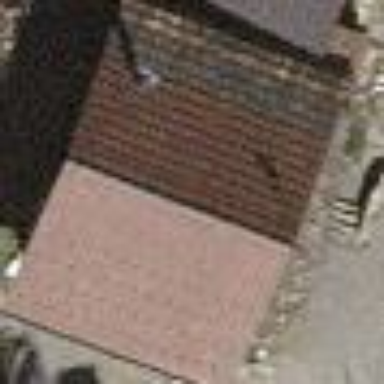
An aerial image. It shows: Detached building with gabled roof.